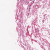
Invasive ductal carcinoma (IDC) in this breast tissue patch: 0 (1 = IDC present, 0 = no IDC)